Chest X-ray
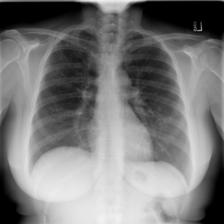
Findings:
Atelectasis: negative
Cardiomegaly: negative
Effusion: negative
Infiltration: positive
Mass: negative
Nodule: negative
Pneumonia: negative
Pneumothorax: negative
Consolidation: negative
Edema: negative
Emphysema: negative
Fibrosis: negative
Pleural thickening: negative
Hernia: negative